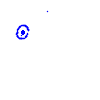
Particle: pion